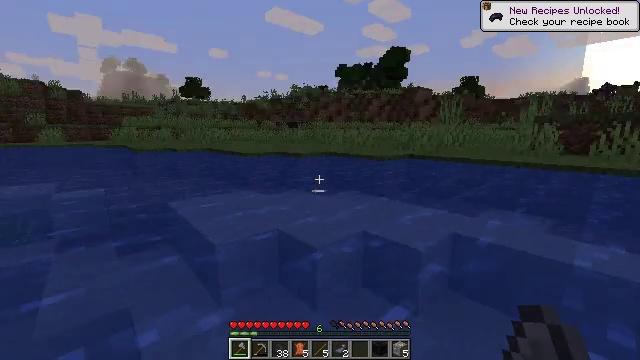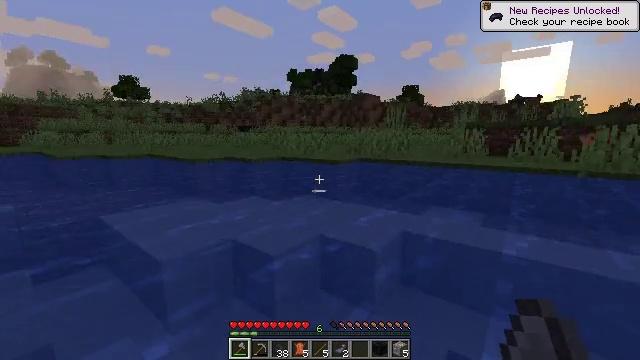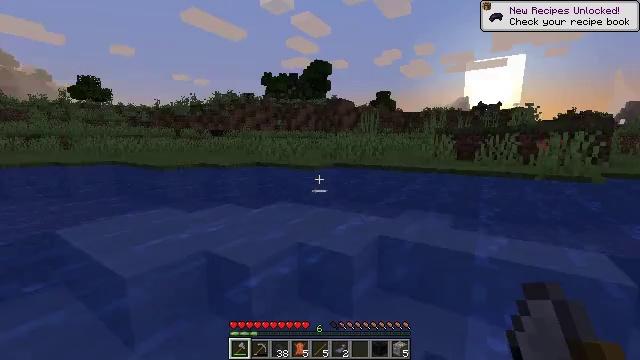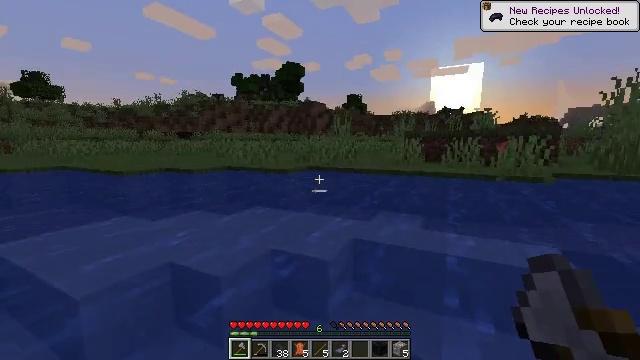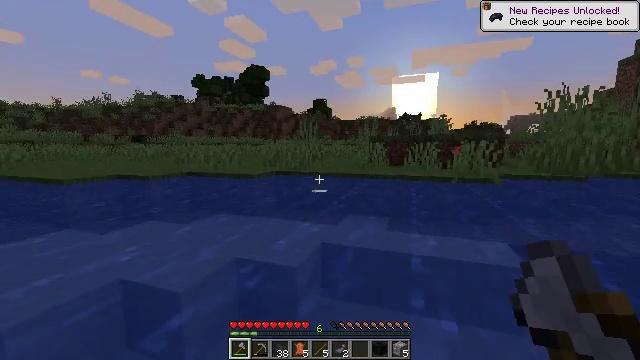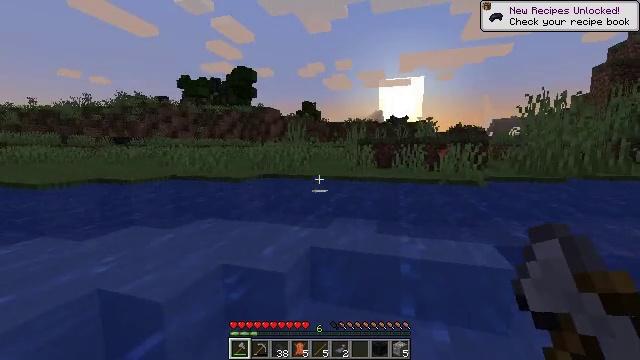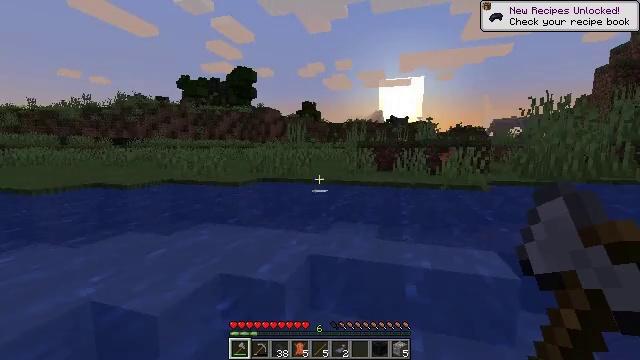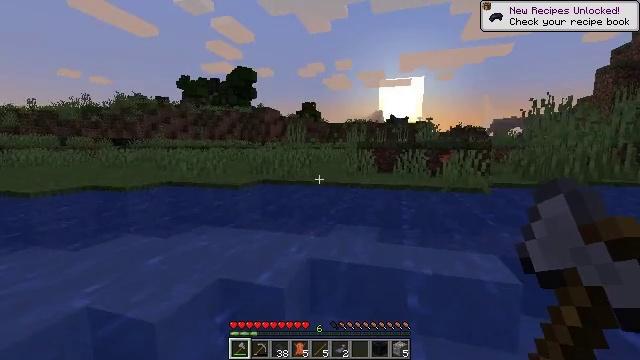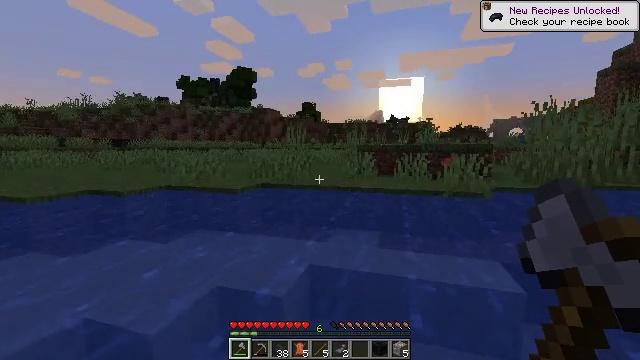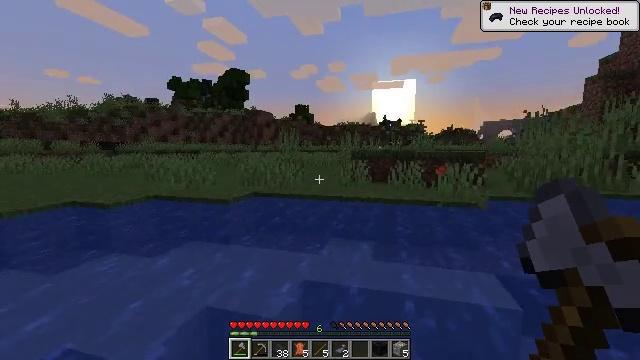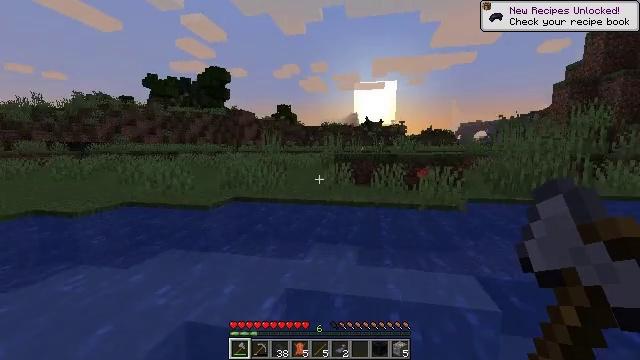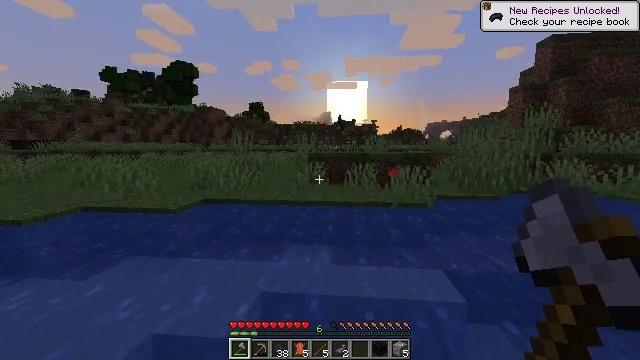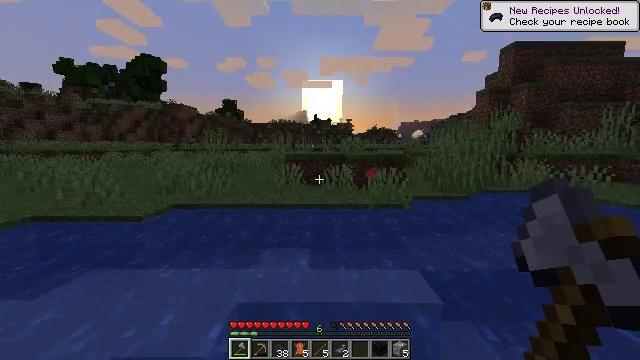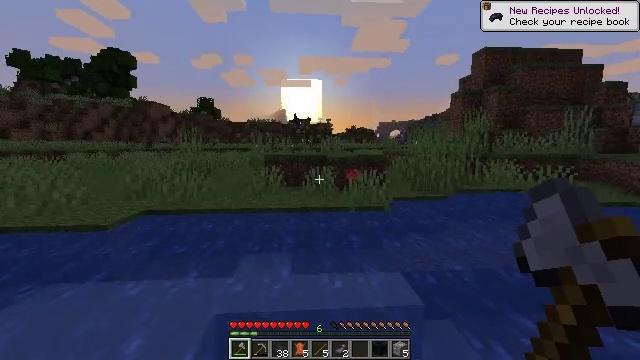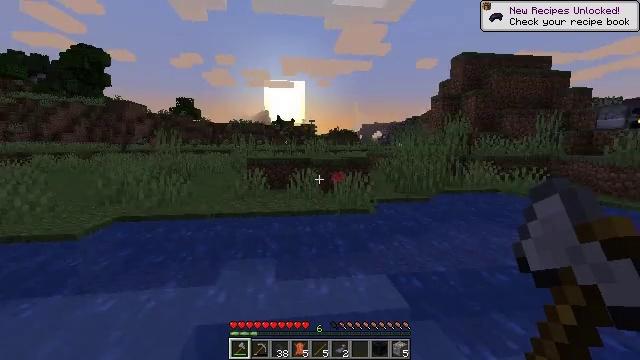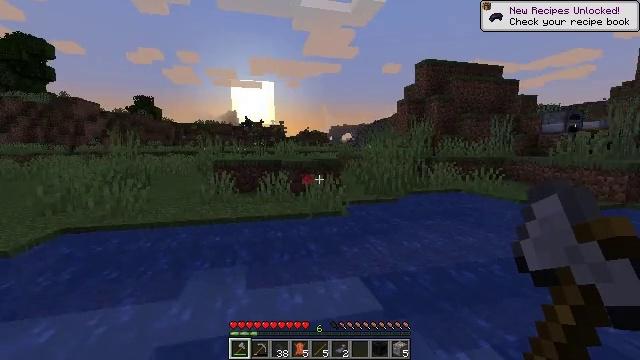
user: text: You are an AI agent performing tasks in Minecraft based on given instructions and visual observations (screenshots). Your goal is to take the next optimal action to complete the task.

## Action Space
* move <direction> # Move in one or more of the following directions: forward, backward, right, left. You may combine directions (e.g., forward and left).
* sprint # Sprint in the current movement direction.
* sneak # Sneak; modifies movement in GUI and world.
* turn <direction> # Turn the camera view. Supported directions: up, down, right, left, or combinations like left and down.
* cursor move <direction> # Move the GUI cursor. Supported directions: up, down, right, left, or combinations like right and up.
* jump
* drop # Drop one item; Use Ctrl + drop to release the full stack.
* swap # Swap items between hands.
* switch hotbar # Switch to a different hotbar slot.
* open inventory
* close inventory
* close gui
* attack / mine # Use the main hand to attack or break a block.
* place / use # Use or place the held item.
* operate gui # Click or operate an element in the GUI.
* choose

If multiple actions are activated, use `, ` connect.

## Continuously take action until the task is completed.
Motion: motion action
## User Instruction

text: Get black dye by crafting it from ink sacs.
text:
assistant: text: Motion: move forward and move right, turn right
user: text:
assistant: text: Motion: move forward and move right, turn right
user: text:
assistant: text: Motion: move forward and move right, turn right
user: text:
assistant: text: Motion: move forward, turn right
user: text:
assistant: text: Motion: move forward, turn right, jump
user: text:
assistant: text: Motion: move forward, jump
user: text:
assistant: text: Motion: move forward, jump
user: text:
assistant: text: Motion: move forward, jump
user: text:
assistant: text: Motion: move forward, sprint, turn right, jump
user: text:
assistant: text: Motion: move forward, sprint, turn right
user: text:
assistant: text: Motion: move forward, sprint, turn right
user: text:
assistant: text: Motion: move forward, sprint, turn right
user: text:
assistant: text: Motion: move forward, sprint, turn right
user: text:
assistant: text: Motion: move forward, sprint, turn right
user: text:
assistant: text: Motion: move forward, sprint, turn right
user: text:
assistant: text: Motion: move forward, sprint, turn right
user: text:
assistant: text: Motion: move forward, sprint, turn left and up
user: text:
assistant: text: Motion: move forward, sprint, turn left
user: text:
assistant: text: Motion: move forward, sprint
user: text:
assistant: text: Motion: move forward, sprint
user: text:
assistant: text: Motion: move forward, sprint
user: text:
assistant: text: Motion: move forward, sprint, jump
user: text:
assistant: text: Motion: move forward, sprint, jump
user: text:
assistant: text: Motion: move forward, sprint, jump
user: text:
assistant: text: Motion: move forward, sprint, jump
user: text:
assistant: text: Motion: move forward, sprint, jump
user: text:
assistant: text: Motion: move forward, sprint, turn right and up, jump
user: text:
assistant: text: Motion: move forward, sprint, turn right, jump
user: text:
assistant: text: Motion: move forward, sprint, turn right, jump
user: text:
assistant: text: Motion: move forward, sprint, jump